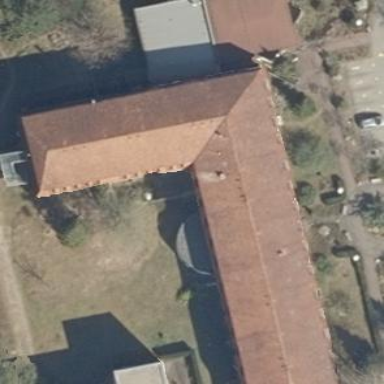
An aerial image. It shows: Hospital with mansard roof.